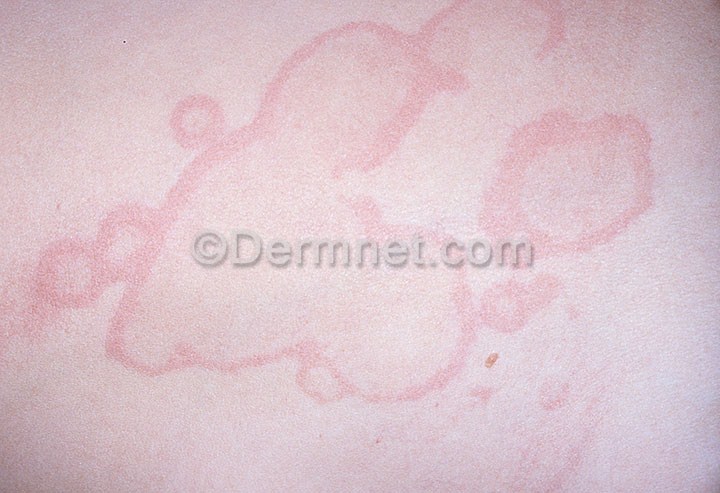
Disease: Urticaria Hives